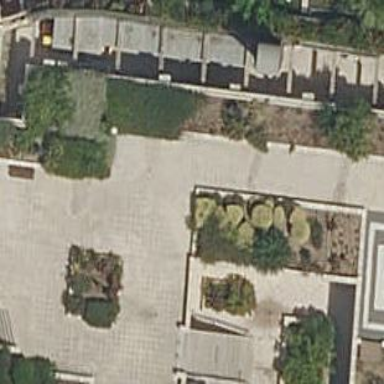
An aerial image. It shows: Garden that is leisure land.